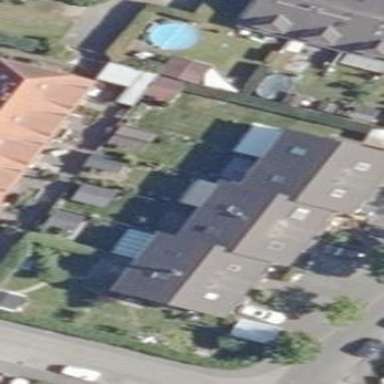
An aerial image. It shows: Terrace building.